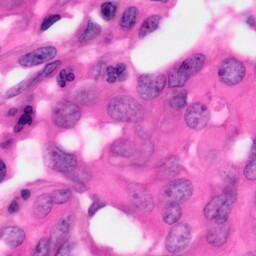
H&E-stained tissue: Pancreatic